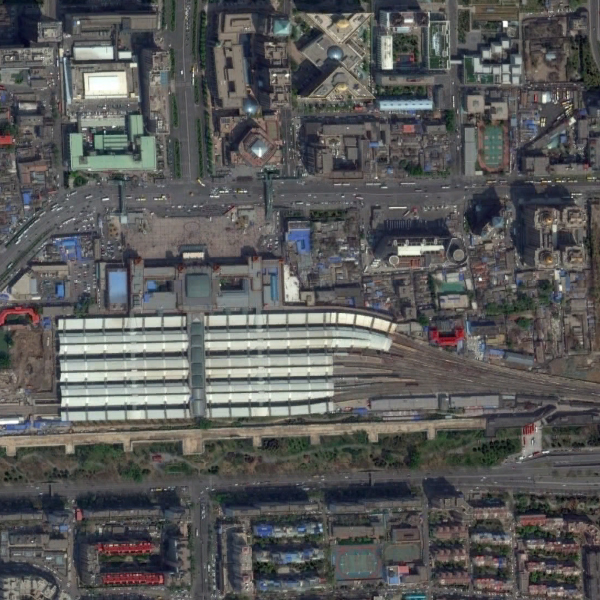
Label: RailwayStation